Interaction volume radius: 5 \u00c5
Interaction volume height: 10 \u00c5
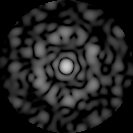
Disorder parameter: 0.5977